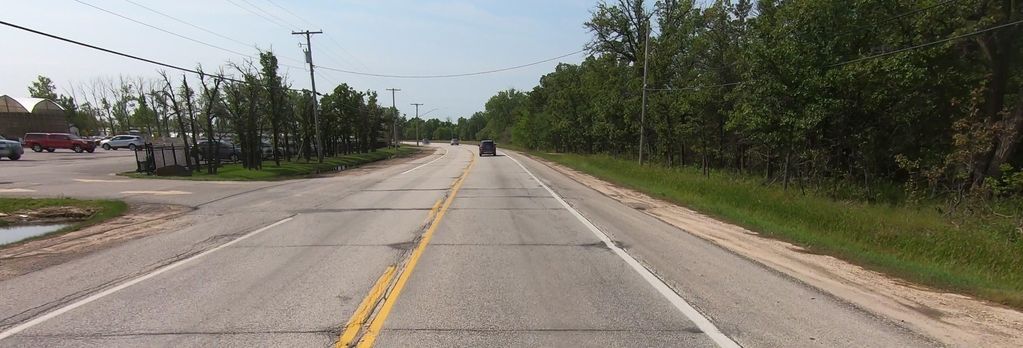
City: winnipeg